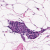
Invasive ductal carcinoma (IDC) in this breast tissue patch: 0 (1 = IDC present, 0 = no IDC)